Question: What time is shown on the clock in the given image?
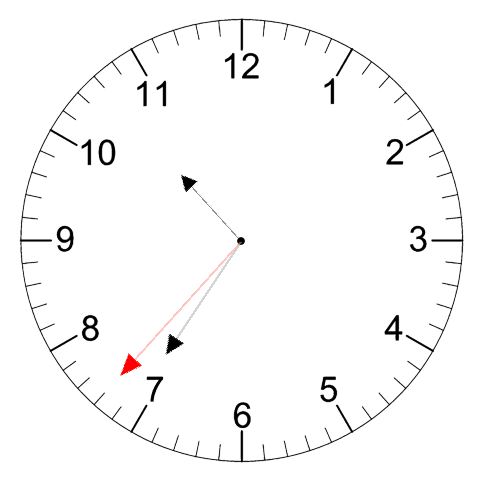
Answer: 10:35:37